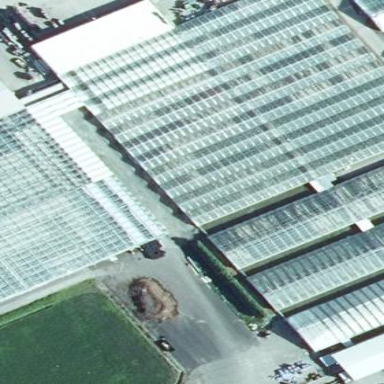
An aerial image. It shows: Greenhouse.